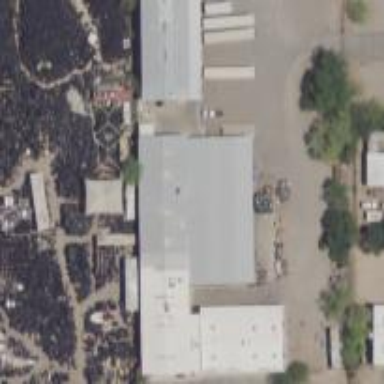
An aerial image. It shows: Industrial building.